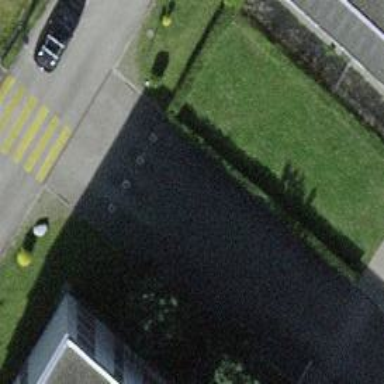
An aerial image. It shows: Bollard barrier.